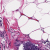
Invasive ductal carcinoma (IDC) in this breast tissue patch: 0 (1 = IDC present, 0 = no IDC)